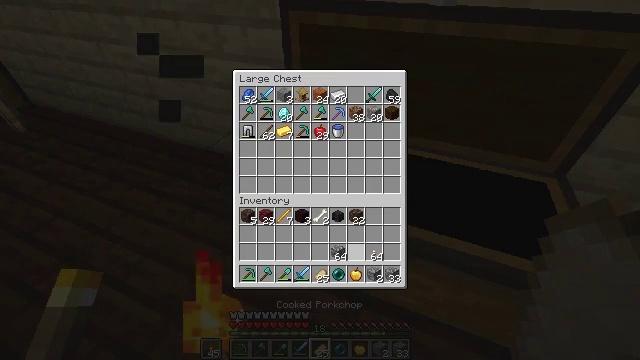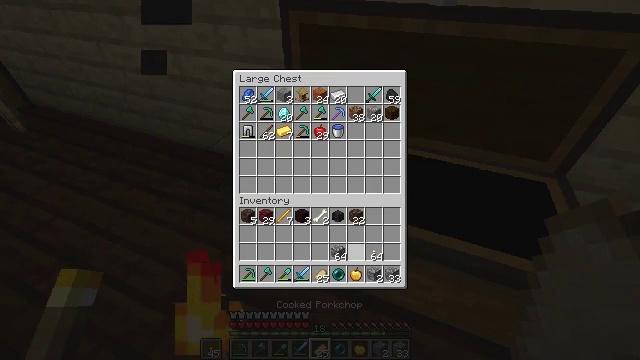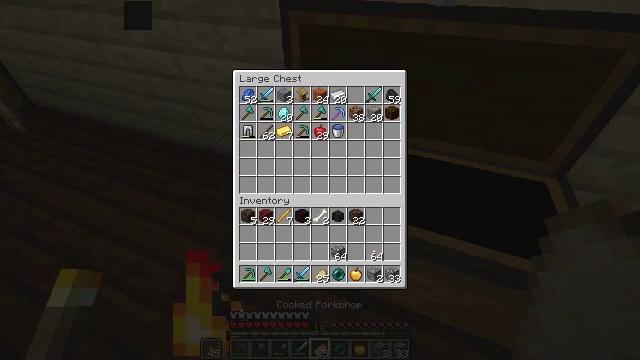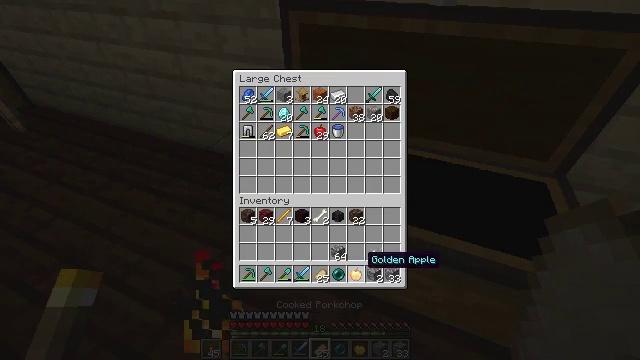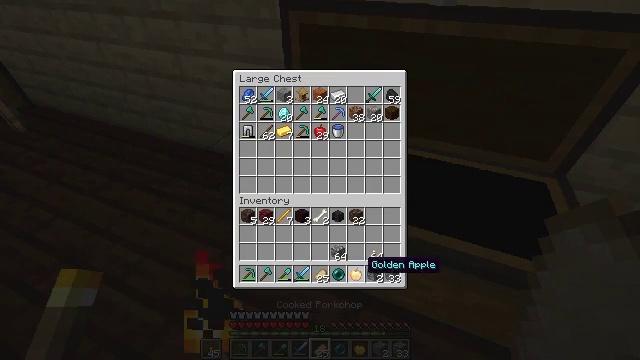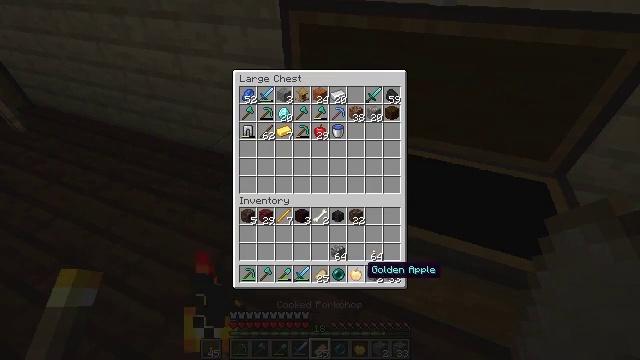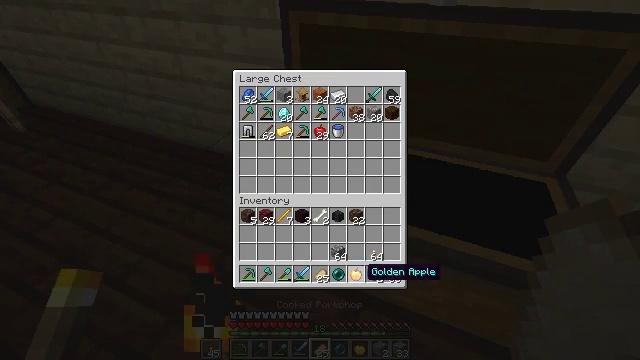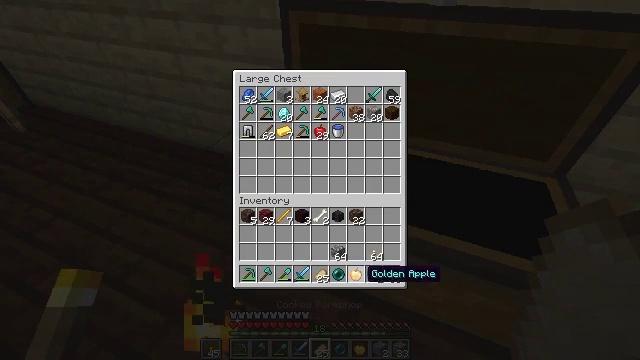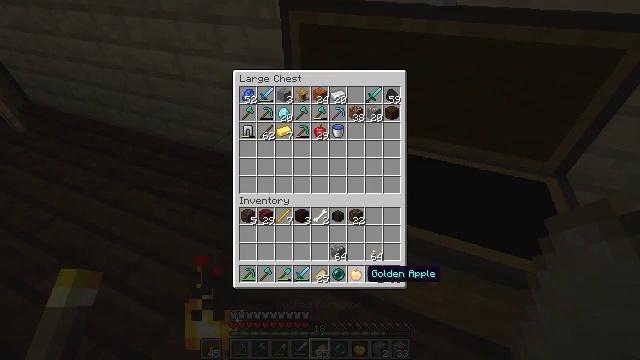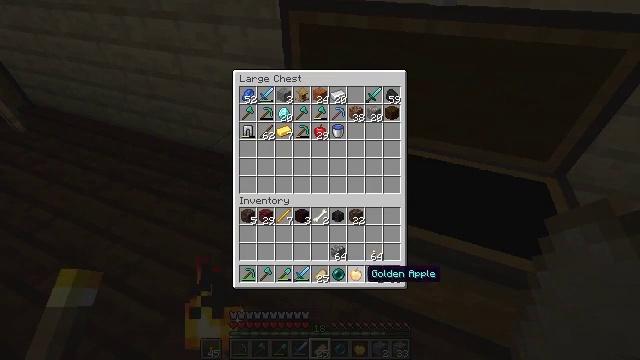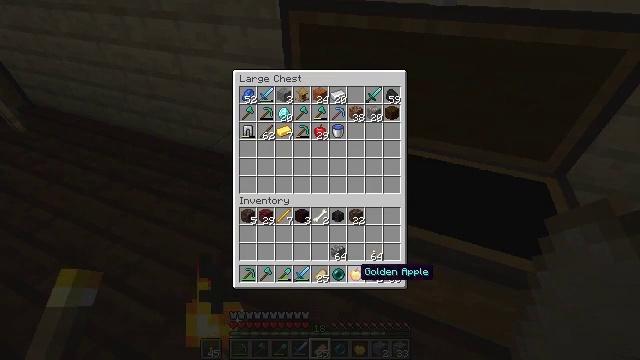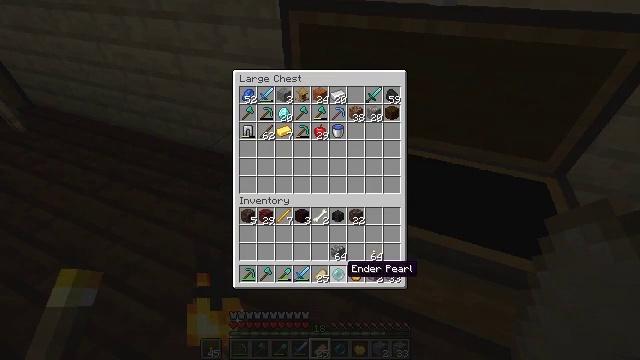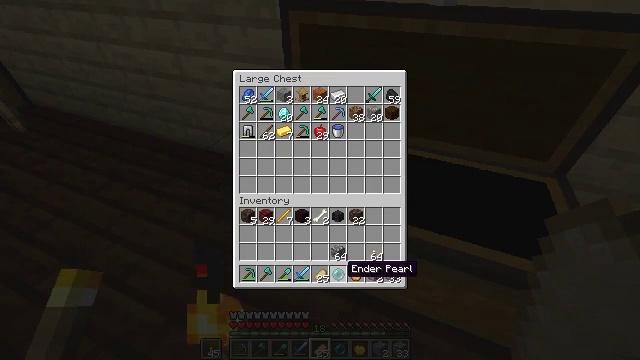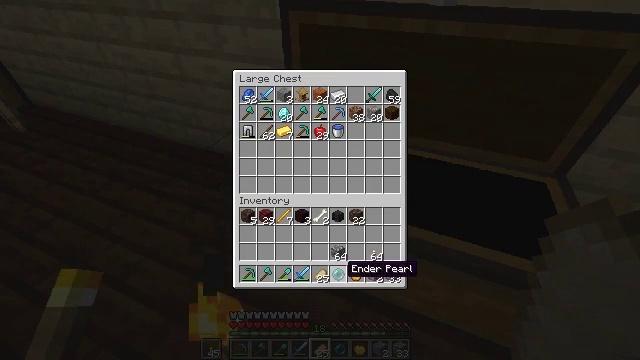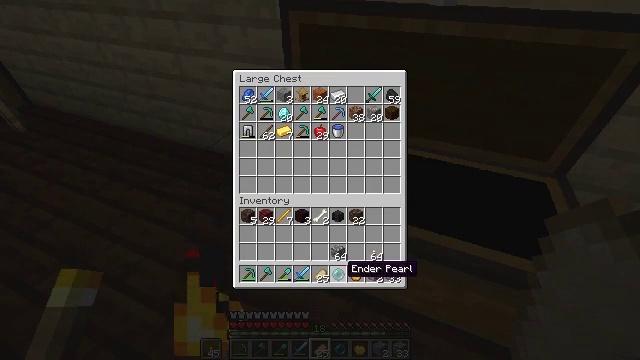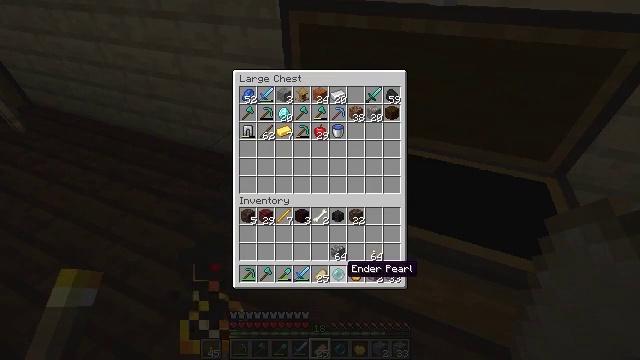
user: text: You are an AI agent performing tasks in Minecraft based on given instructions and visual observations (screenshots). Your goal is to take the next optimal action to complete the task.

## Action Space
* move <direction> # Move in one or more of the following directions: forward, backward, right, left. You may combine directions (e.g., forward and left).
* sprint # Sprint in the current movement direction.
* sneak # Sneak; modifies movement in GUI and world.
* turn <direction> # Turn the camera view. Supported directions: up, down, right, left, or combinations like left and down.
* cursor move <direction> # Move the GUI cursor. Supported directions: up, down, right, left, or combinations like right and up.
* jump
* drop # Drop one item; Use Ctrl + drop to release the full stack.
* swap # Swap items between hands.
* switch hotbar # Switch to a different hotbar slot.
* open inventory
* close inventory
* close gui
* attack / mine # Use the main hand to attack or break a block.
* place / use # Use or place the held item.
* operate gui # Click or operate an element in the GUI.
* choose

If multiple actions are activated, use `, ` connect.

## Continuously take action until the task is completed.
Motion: motion action
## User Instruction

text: Use blaze rods to make blaze powder.
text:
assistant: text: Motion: no_op
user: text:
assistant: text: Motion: cursor move down
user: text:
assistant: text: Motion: no_op
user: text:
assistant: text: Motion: no_op
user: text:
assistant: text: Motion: no_op
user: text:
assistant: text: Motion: no_op
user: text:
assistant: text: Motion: no_op
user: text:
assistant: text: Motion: no_op
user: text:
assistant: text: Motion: no_op
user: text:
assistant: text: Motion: no_op
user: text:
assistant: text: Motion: cursor move left
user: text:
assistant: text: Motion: no_op
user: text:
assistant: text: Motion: no_op
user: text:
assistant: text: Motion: no_op
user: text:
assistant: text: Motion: no_op
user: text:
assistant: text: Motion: no_op
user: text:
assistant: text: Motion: no_op
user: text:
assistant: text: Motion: cursor move right
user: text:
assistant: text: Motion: no_op
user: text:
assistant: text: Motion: no_op
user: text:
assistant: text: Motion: no_op
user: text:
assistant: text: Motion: no_op
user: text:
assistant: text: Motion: no_op
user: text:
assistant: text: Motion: sneak
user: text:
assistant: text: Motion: sneak
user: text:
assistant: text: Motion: sneak
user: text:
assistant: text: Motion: sneak, operate gui
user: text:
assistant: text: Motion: sneak, operate gui
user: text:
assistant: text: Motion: sneak
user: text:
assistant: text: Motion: sneak